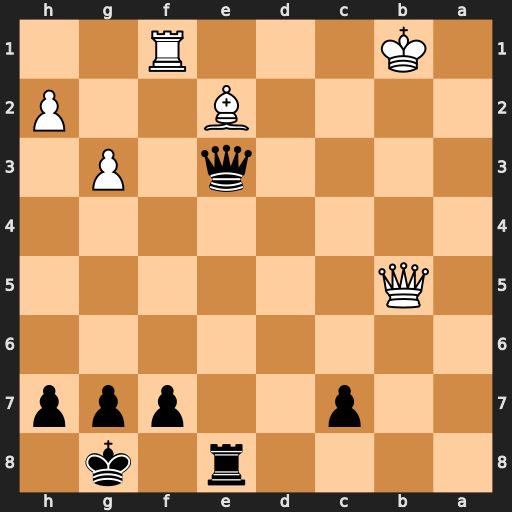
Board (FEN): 4r1k1/2p2ppp/8/1Q6/8/4q1P1/4B2P/1K3R2
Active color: b
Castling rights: -
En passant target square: -
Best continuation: Qxe2 Qxe2 Rxe2